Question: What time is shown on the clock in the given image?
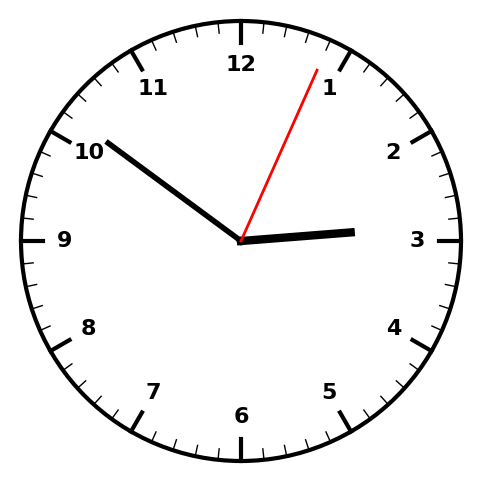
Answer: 02:51:04